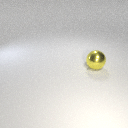
large yellow metal sphere